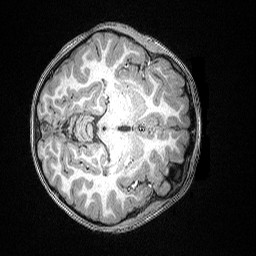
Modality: T1w
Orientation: axial
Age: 83
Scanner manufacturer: siemens
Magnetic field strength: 3 T
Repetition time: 2.5 s
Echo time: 0.00347 s